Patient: sex M, age 73
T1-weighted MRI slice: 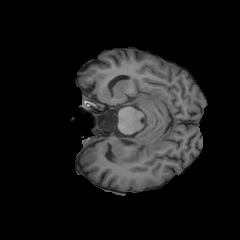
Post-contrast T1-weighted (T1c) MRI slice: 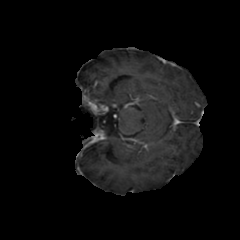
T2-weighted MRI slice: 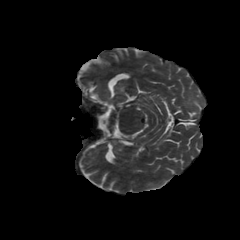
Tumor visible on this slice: no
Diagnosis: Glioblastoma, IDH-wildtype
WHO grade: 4